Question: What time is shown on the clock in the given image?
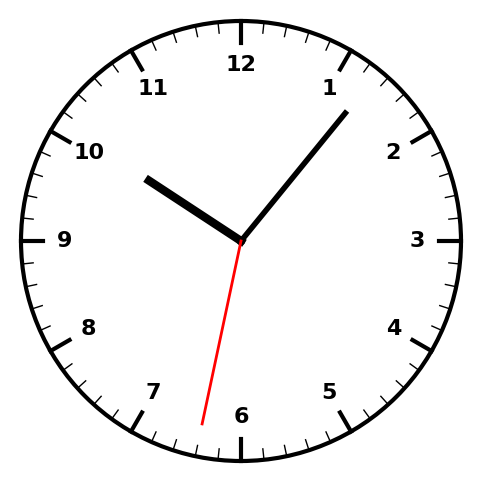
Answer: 10:06:32